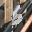
Label: 6